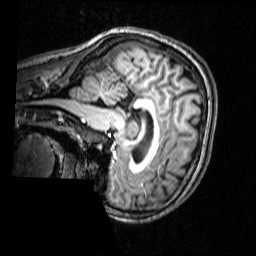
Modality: T1w
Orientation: sagittal